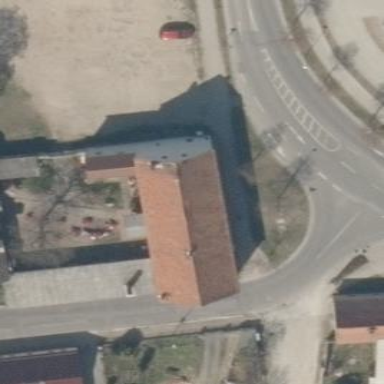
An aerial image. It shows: Restaurant building.